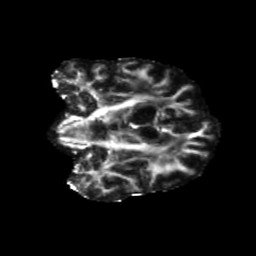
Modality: FA
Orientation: coronal
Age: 62
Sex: female
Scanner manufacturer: siemens
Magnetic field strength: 3 T
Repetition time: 5.25 s
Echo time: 0.08 s